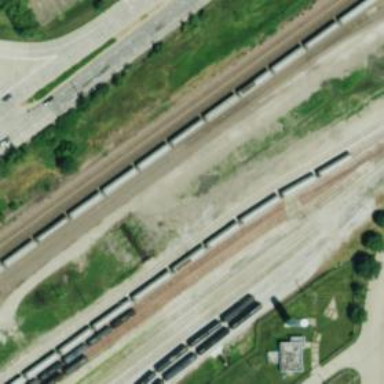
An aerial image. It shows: Railway siding with rails.